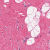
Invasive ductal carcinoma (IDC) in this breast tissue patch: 0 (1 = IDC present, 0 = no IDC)